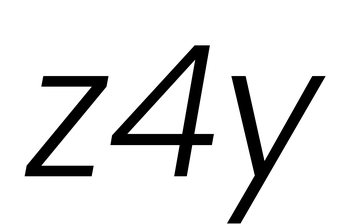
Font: Poppins-LightItalic